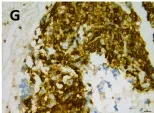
Histopathologic stains from thymic (A-J). Showed the thymic tumor cells were cytoplasmic positive forLCA(400X).
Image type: pathology (immunostaining)